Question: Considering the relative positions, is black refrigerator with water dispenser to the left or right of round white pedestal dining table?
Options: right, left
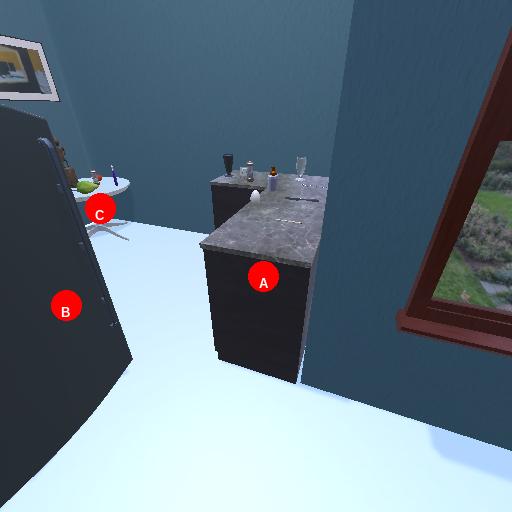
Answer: right